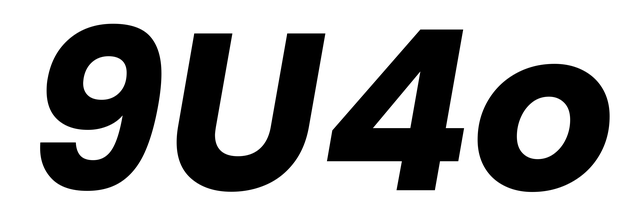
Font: Poppins-BoldItalic